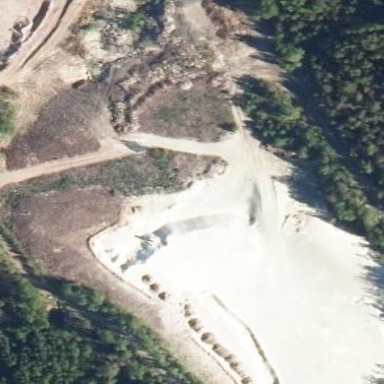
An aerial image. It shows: Quarry area.